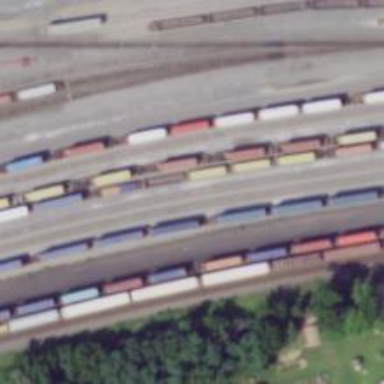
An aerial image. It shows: Railway yard used for servicing trains.